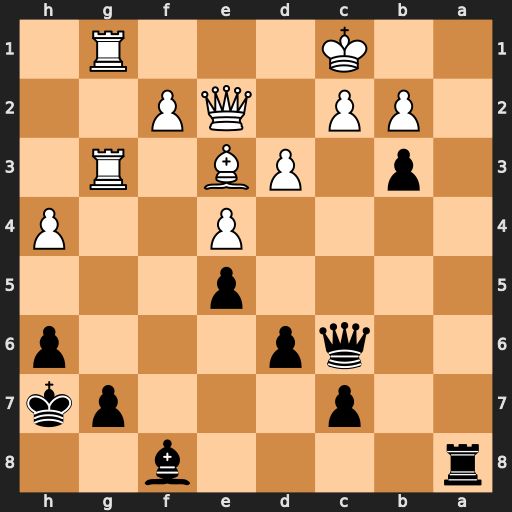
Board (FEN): r4b2/2p3pk/2qp3p/4p3/4P2P/1p1PB1R1/1PP1QP2/2K3R1
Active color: b
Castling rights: -
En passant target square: -
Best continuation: Ra1+ Kd2 Qxc2#